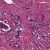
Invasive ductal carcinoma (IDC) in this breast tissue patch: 1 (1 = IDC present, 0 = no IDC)